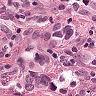
Metastatic tissue present: yes